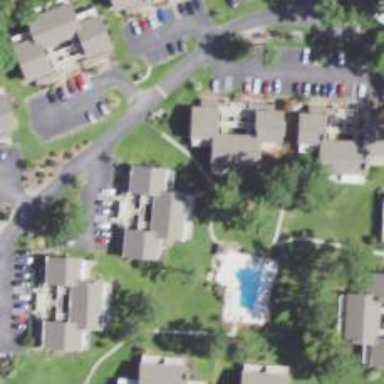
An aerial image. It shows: Neighborhood.